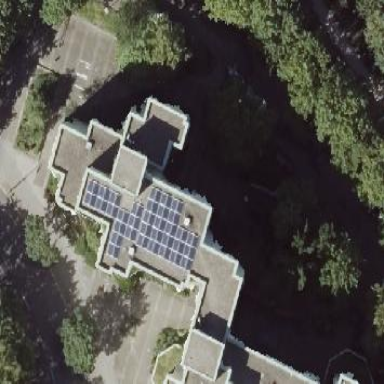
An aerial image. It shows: Part of building.